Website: macys
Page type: cross-sells
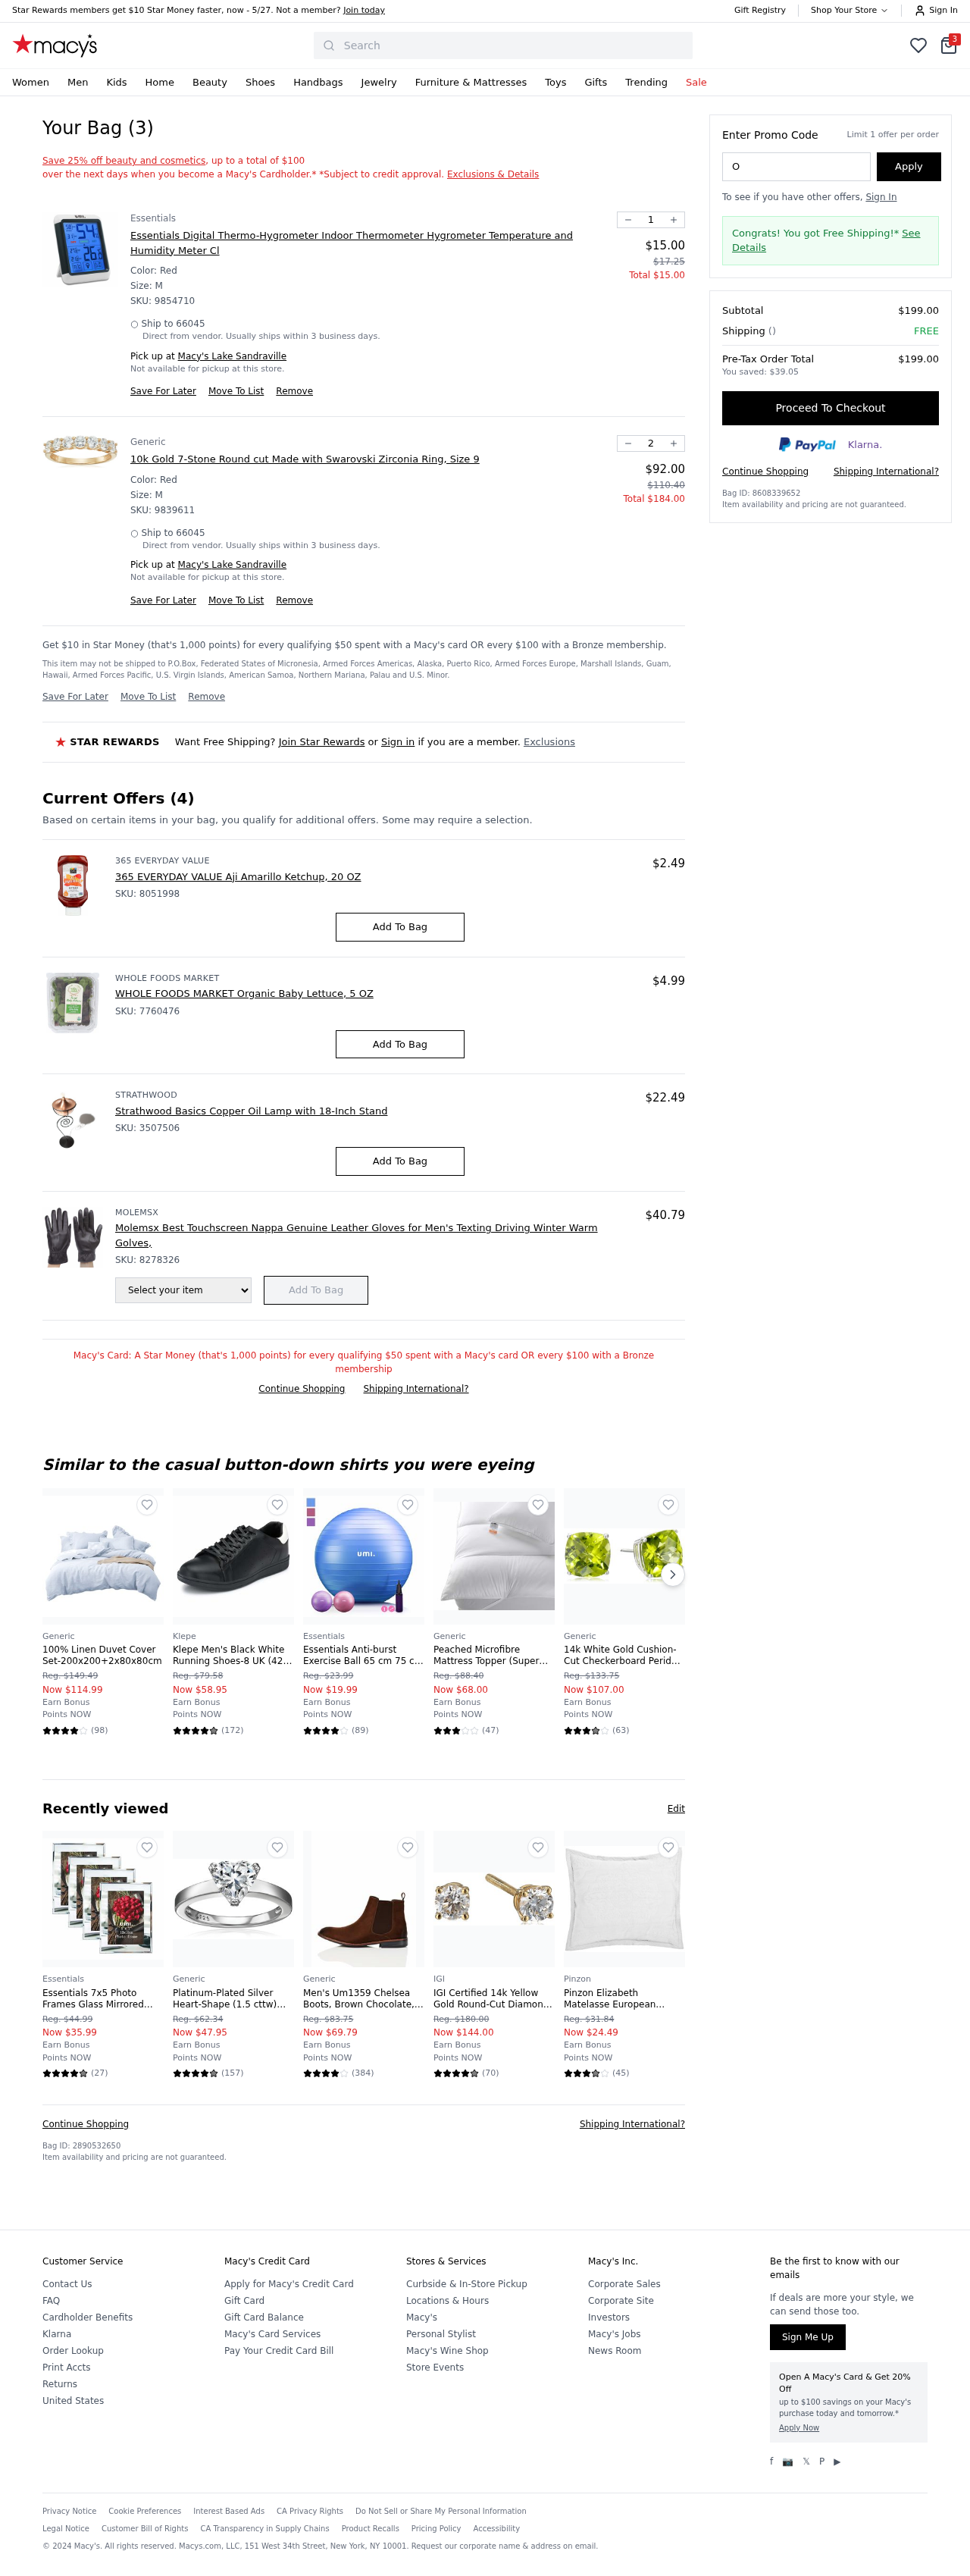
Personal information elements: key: PII_CITY
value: Lake Sandraville
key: PII_POSTCODE
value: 66045
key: PII_PROMO_CODE
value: OFF53
Product elements: key: PRODUCT10_BRAND
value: Essentials
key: PRODUCT10_NAME
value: Essentials 7x5 Photo Frames Glass Mirrored Picture Frame 7 x 5 Set, 4 Pack, Tabletop Display
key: PRODUCT10_NUM_RATINGS
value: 27
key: PRODUCT10_PRICE
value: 35.99
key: PRODUCT10_RATING
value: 4.7
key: PRODUCT11_BRAND
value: Generic
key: PRODUCT11_NAME
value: Platinum-Plated Silver Heart-Shape (1.5 cttw) Solitaire Ring made with Swarovski Zirconia, Size 5
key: PRODUCT11_NUM_RATINGS
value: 157
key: PRODUCT11_PRICE
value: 47.95
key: PRODUCT11_RATING
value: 4.6
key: PRODUCT12_BRAND
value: Generic
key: PRODUCT12_NAME
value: Men's Um1359 Chelsea Boots, Brown Chocolate, US:7
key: PRODUCT12_NUM_RATINGS
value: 384
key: PRODUCT12_PRICE
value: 69.79
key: PRODUCT12_RATING
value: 4.3
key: PRODUCT13_BRAND
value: IGI
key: PRODUCT13_NAME
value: IGI Certified 14k Yellow Gold Round-Cut Diamond Studs (0.33 cttw, H-I Color, I1-I2 Clarity)
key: PRODUCT13_NUM_RATINGS
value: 70
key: PRODUCT13_PRICE
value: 144
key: PRODUCT13_RATING
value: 4.7
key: PRODUCT14_BRAND
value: Pinzon
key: PRODUCT14_NAME
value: Pinzon Elizabeth Matelasse European Sham, White
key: PRODUCT14_NUM_RATINGS
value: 45
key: PRODUCT14_PRICE
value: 24.49
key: PRODUCT14_RATING
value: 3.7
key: PRODUCT15_BRAND
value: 365 EVERYDAY VALUE
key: PRODUCT15_NAME
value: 365 EVERYDAY VALUE Aji Amarillo Ketchup, 20 OZ
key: PRODUCT15_PRICE
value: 2.49
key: PRODUCT16_BRAND
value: Strathwood
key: PRODUCT16_NAME
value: Strathwood Basics Copper Oil Lamp with 18-Inch Stand
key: PRODUCT16_PRICE
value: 22.49
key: PRODUCT1_BRAND
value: Essentials
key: PRODUCT1_NAME
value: Essentials Digital Thermo-Hygrometer Indoor Thermometer Hygrometer Temperature and Humidity Meter Cl
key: PRODUCT1_PRICE
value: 15
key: PRODUCT1_QUANTITY
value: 1
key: PRODUCT2_BRAND
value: Generic
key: PRODUCT2_NAME
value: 10k Gold 7-Stone Round cut Made with Swarovski Zirconia Ring, Size 9
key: PRODUCT2_PRICE
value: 92
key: PRODUCT2_QUANTITY
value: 2
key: PRODUCT3_BRAND
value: WHOLE FOODS MARKET
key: PRODUCT3_NAME
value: WHOLE FOODS MARKET Organic Baby Lettuce, 5 OZ
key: PRODUCT3_PRICE
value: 4.99
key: PRODUCT4_BRAND
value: Molemsx
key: PRODUCT4_NAME
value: Molemsx Best Touchscreen Nappa Genuine Leather Gloves for Men's Texting Driving Winter Warm Golves,
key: PRODUCT4_PRICE
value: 40.79
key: PRODUCT5_BRAND
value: Generic
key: PRODUCT5_NAME
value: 100% Linen Duvet Cover Set-200x200+2x80x80cm
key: PRODUCT5_NUM_RATINGS
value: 98
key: PRODUCT5_PRICE
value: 114.99
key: PRODUCT5_RATING
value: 4
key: PRODUCT6_BRAND
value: Klepe
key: PRODUCT6_NAME
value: Klepe Men's Black White Running Shoes-8 UK (42 EU) (9 US) (KP801/BLKWHT)
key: PRODUCT6_NUM_RATINGS
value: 172
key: PRODUCT6_PRICE
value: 58.95
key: PRODUCT6_RATING
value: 4.5
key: PRODUCT7_BRAND
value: Essentials
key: PRODUCT7_NAME
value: Essentials Anti-burst Exercise Ball 65 cm 75 cm Fitness Ball with Ball Pump Pezzi Ball for Yoga Pila
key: PRODUCT7_NUM_RATINGS
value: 89
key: PRODUCT7_PRICE
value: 19.99
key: PRODUCT7_RATING
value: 4.2
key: PRODUCT8_BRAND
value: Generic
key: PRODUCT8_NAME
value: Peached Microfibre Mattress Topper (Super King)
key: PRODUCT8_NUM_RATINGS
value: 47
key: PRODUCT8_PRICE
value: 68
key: PRODUCT8_RATING
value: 3.3
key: PRODUCT9_BRAND
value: Generic
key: PRODUCT9_NAME
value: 14k White Gold Cushion-Cut Checkerboard Peridot Stud Earrings (8mm)
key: PRODUCT9_NUM_RATINGS
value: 63
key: PRODUCT9_PRICE
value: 107
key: PRODUCT9_RATING
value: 3.6
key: PRODUCT1_SKU
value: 9854710
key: PRODUCT1_ORIGINAL_PRICE
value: $17.25
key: PRODUCT1_TOTAL
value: $15.00
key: PRODUCT2_SKU
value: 9839611
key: PRODUCT2_ORIGINAL_PRICE
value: $110.40
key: PRODUCT2_TOTAL
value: $184.00
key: PRODUCT15_SKU
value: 8051998
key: PRODUCT3_SKU
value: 7760476
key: PRODUCT16_SKU
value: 3507506
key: PRODUCT4_SKU
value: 8278326
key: PRODUCT5_ORIGINAL_PRICE
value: Reg. $149.49
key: PRODUCT6_ORIGINAL_PRICE
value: Reg. $79.58
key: PRODUCT7_ORIGINAL_PRICE
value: Reg. $23.99
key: PRODUCT8_ORIGINAL_PRICE
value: Reg. $88.40
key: PRODUCT9_ORIGINAL_PRICE
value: Reg. $133.75
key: PRODUCT10_ORIGINAL_PRICE
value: Reg. $44.99
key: PRODUCT11_ORIGINAL_PRICE
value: Reg. $62.34
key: PRODUCT12_ORIGINAL_PRICE
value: Reg. $83.75
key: PRODUCT13_ORIGINAL_PRICE
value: Reg. $180.00
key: PRODUCT14_ORIGINAL_PRICE
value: Reg. $31.84
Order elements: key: ORDER_NUM_ITEMS
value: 3
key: ORDER_SUBTOTAL
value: $199.00
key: ORDER_TOTAL
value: $199.00
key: ORDER_SAVINGS
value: $39.05
Search elements: key: HEADER_SEARCH
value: Search